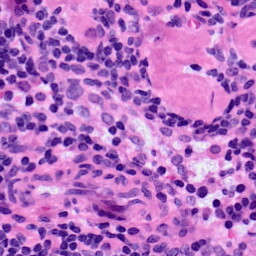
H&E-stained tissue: LymphNode